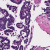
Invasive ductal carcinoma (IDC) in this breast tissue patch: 0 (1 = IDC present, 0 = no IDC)